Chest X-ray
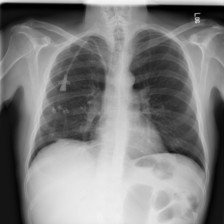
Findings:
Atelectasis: positive
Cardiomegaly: negative
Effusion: negative
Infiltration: positive
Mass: negative
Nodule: negative
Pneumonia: negative
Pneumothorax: negative
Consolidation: negative
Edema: negative
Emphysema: negative
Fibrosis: negative
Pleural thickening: negative
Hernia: negative